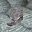
Label: 3